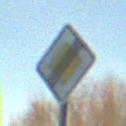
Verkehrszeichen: EndeVorfahrtsstrasse
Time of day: SunriseSunset
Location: Outdoor (Nature)
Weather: Clear
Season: Winter
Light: Natural